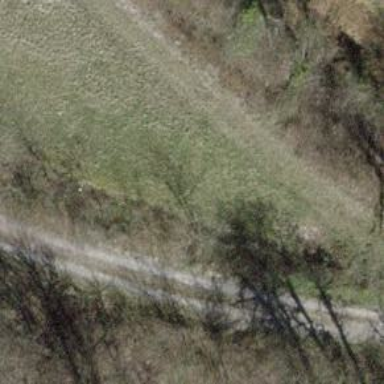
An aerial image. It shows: Bench.